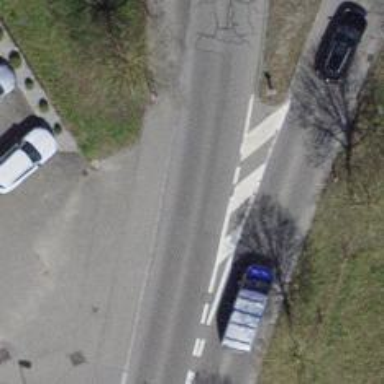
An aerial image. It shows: Asphalt cycleway.